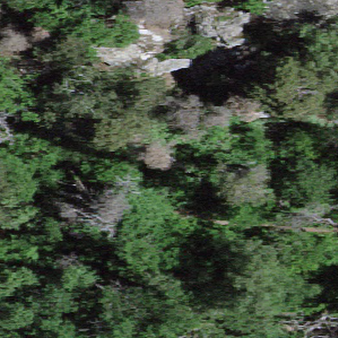
Label: other